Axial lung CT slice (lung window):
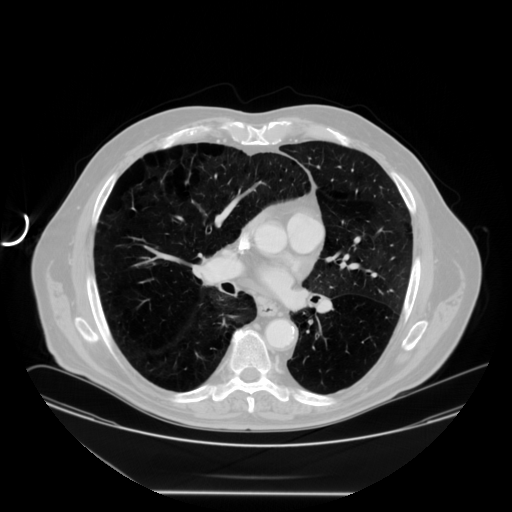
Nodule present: no